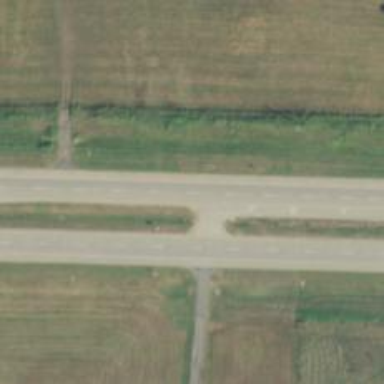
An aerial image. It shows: This image shows trunk highway that functions as expressway.